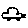
Label: car